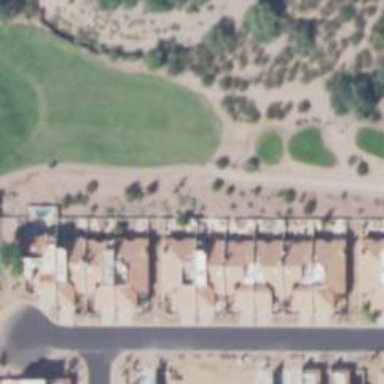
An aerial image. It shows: Service road designated as golf cart path.